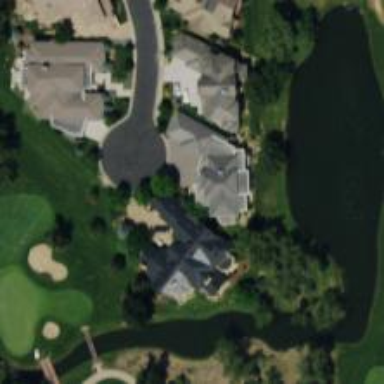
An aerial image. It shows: Water hazard designated for golf.